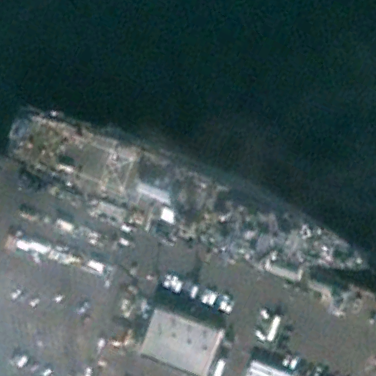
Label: combat